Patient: sex M, age 35
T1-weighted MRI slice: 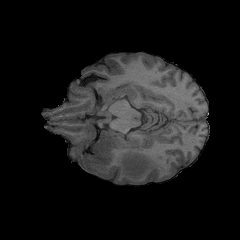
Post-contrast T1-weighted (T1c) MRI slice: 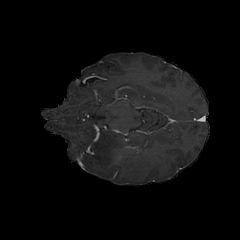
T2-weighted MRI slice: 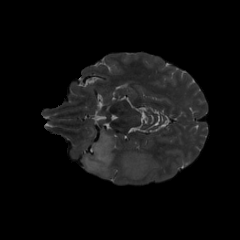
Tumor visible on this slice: yes
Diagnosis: Astrocytoma, IDH-mutant
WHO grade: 4